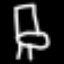
Label: chair